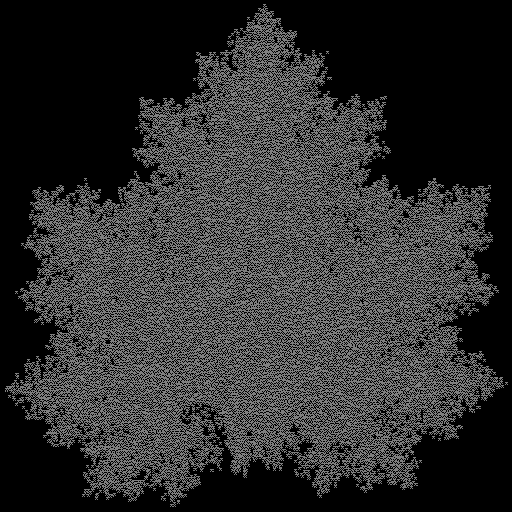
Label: maple_leaf